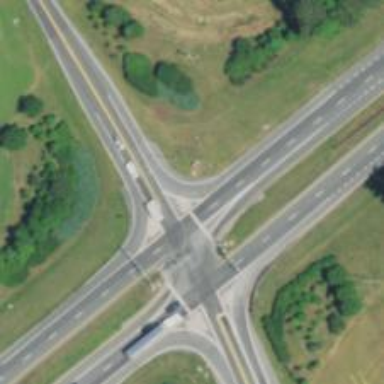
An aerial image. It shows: Trunk link highway.